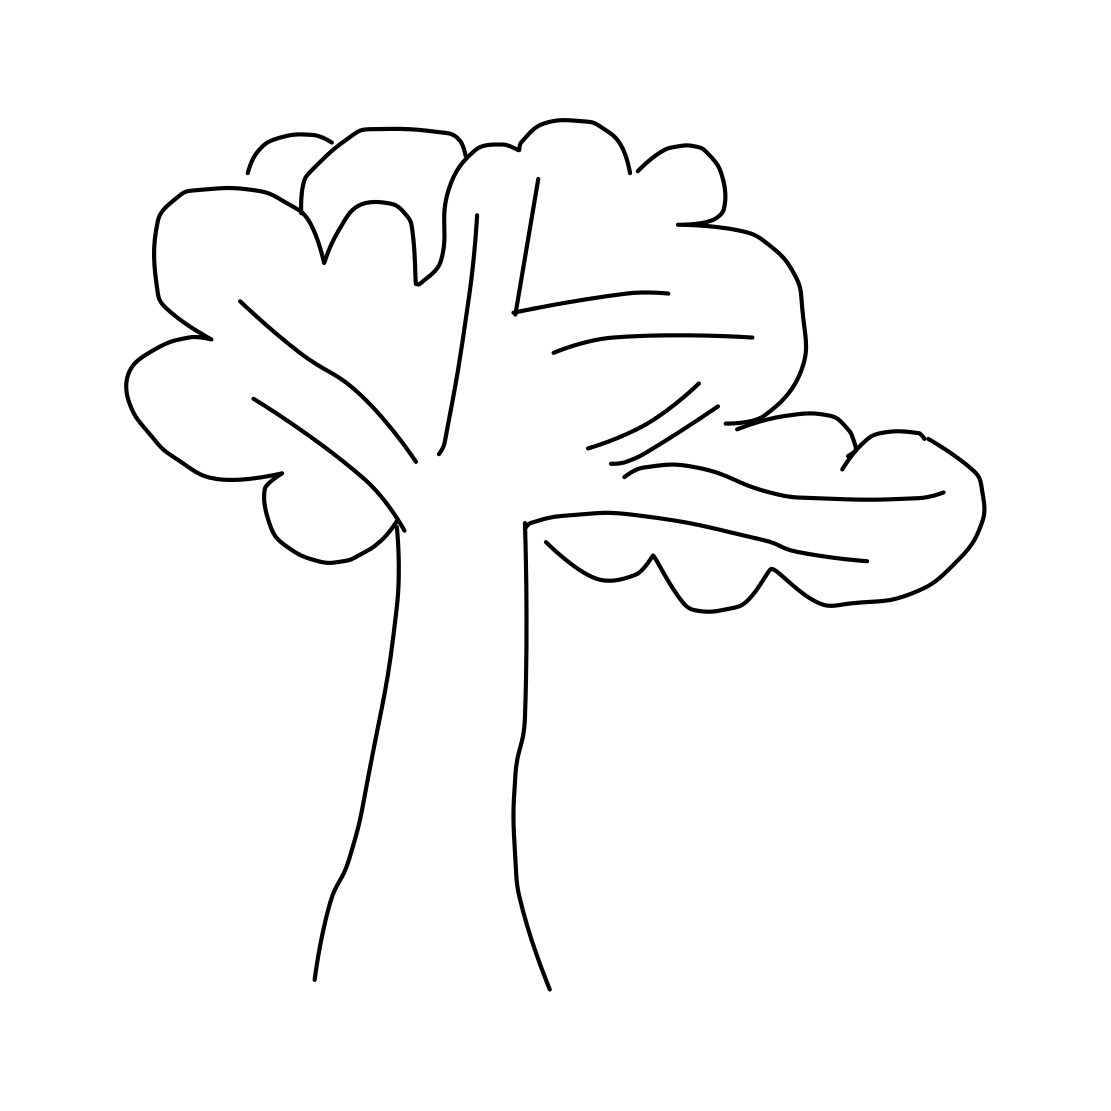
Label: tree